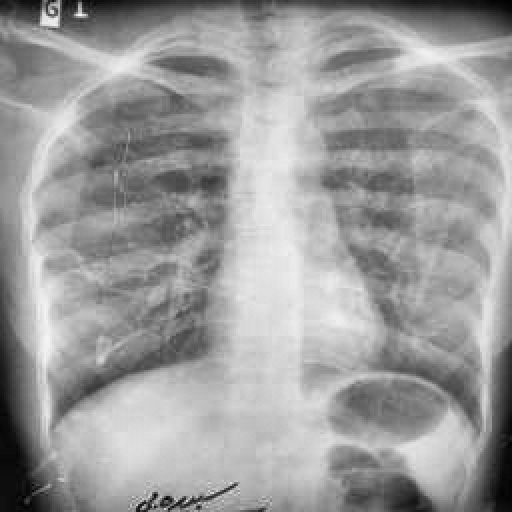
Finding: TUBERCULOSIS